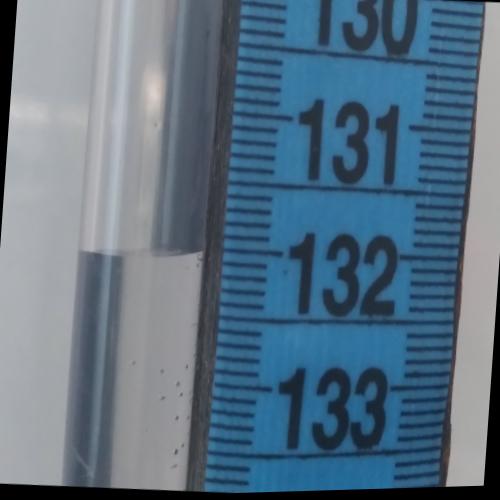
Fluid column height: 132.0 cm